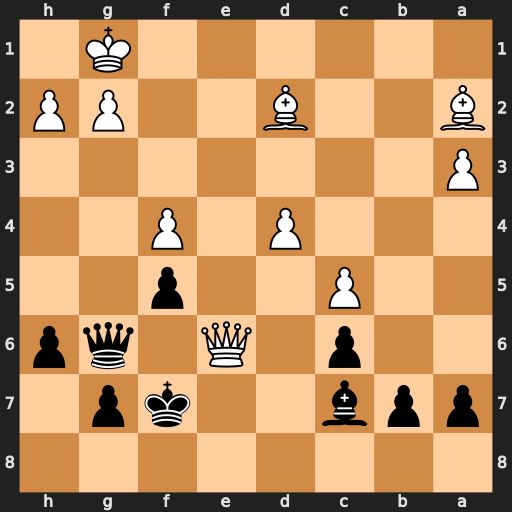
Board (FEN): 8/ppb2kp1/2p1Q1qp/2P2p2/3P1P2/P7/B2B2PP/6K1
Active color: b
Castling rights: -
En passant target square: -
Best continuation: Qxe6 Bxe6+ Kxe6